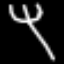
Label: fork